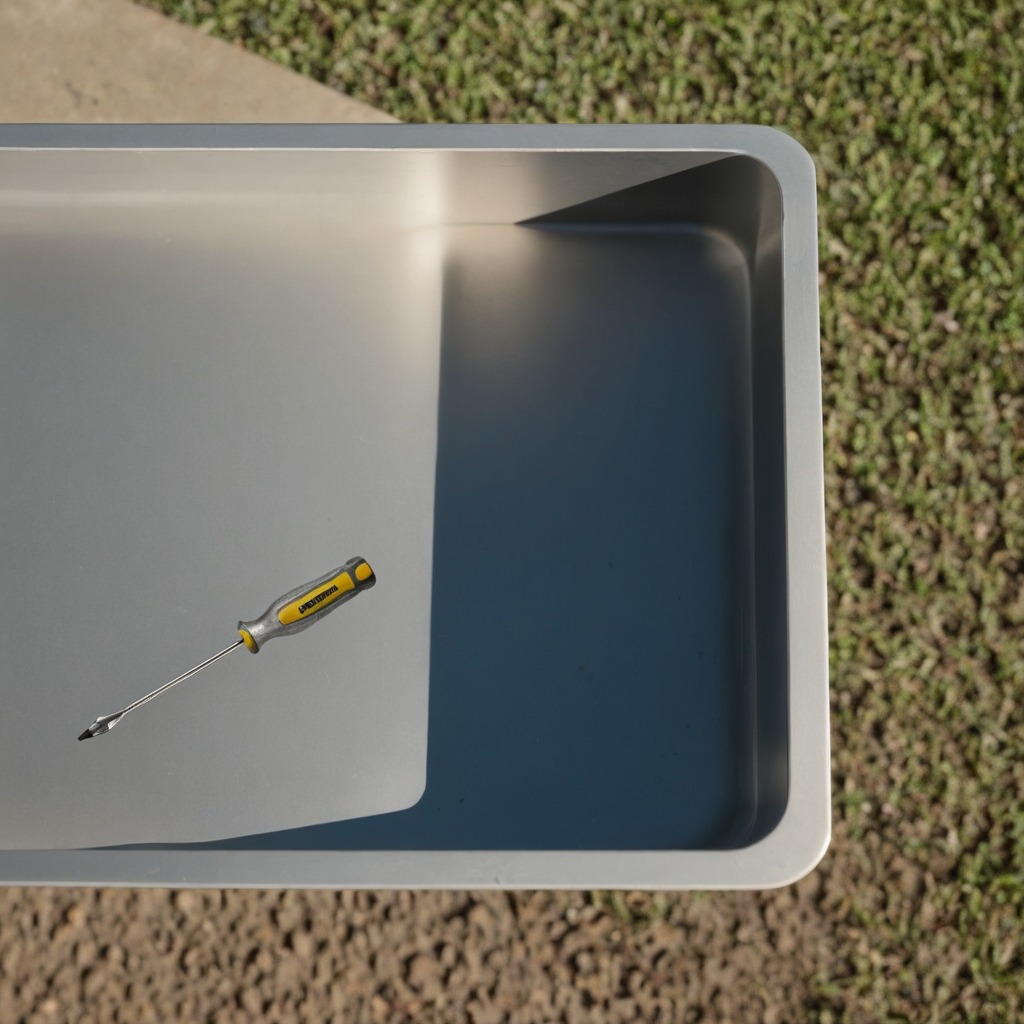
A screwdriver lies on a clean utility table in a temporary outdoor tool station afternoon light present textured surface